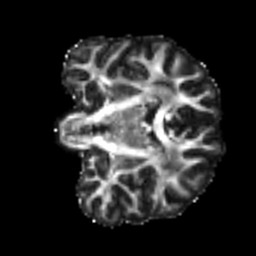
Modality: FA
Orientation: coronal
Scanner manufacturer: siemens
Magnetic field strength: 3 T
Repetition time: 4 s
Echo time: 0.0594 s